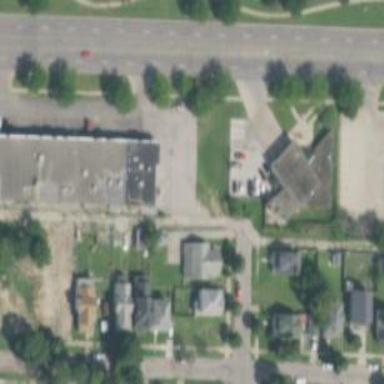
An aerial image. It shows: Alley classified as service road.